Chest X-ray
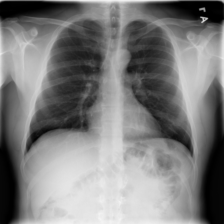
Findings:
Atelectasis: negative
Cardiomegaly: negative
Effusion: negative
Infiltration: negative
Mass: negative
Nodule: negative
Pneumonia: negative
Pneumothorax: negative
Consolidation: negative
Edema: negative
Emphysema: negative
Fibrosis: negative
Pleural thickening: negative
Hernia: negative